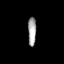
Tissue: prostate
Cell type: T cells
Senescence score: 0.7052
Nuclear area (px): 235
Mean DAPI intensity: 162.604